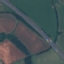
Land use / land cover class: Highway